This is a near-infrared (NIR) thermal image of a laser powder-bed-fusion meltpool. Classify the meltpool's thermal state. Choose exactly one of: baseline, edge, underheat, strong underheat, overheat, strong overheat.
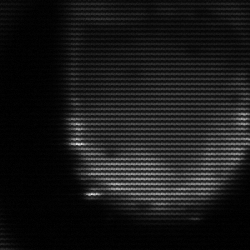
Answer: edge